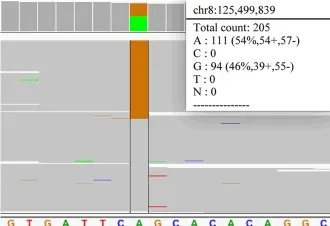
(A) Results of NGS (RNF139 p. Q650R).
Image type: pathology (immunostaining)